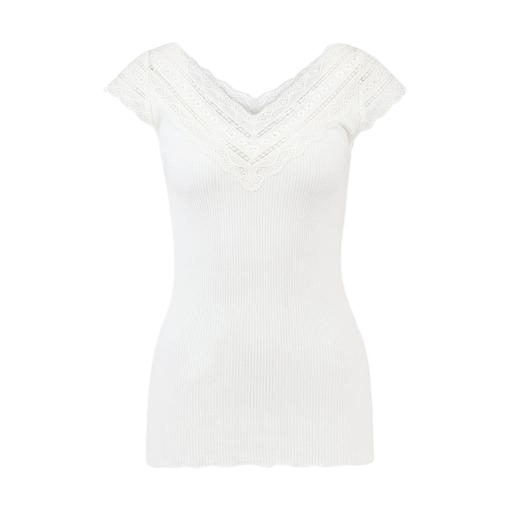
short-sleeve top only macy, white lace-inset cap-sleeve top, white lace muscle t-shirt, white background